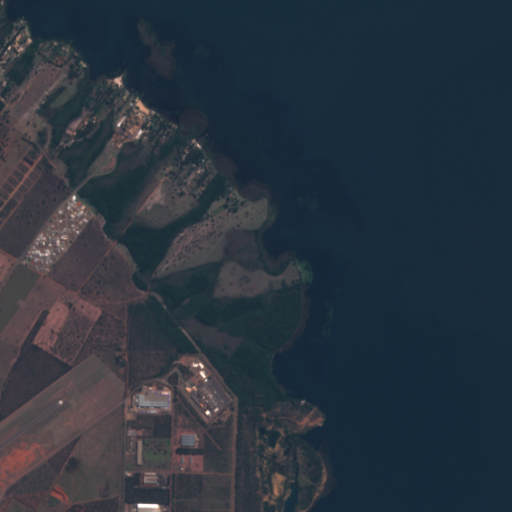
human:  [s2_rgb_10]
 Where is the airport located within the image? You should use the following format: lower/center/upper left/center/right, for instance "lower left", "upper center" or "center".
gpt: The airport is located in the lower left of the image.
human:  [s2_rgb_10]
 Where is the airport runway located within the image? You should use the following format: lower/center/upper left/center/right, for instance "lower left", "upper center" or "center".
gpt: The airport runway is located in the lower left of the image.
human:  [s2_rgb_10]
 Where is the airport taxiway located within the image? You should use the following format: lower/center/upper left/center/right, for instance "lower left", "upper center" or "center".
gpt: The airport taxiway is located in the lower left of the image.
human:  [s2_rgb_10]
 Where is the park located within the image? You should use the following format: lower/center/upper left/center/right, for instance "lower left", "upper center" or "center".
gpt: The park is located in the upper left of the image.
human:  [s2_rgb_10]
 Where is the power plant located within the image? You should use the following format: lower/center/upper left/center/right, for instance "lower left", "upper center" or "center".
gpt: The power plant is located in the lower center of the image.
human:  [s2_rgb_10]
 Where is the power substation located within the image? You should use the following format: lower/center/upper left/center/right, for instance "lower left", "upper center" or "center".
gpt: The power substation is located in the lower center of the image.
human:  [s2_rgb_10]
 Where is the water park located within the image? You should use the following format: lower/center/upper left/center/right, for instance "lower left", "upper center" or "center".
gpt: The water park is located in the upper left of the image.
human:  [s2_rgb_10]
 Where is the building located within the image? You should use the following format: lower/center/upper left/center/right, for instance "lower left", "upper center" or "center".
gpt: There is no building in the image.